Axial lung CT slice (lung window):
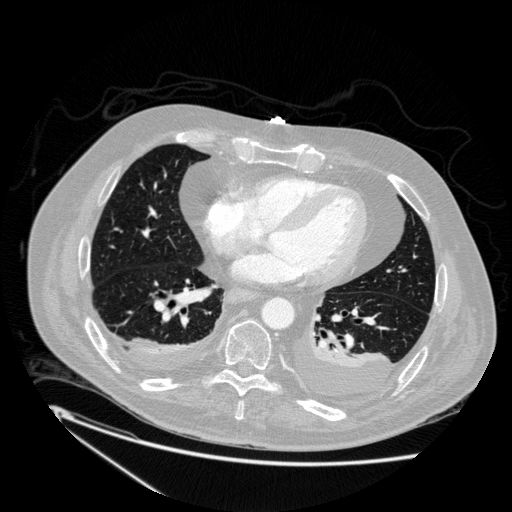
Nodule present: no